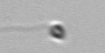
Label: flagellate